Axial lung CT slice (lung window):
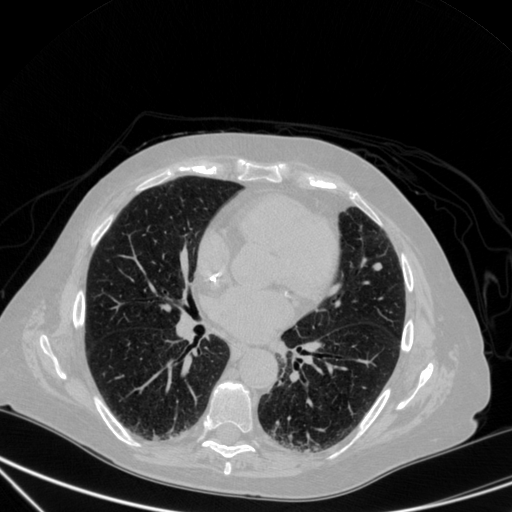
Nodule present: yes
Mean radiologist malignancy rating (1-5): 3.25